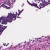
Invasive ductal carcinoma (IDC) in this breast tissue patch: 1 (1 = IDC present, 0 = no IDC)